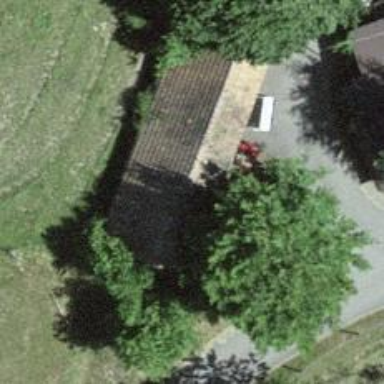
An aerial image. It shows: Barn.